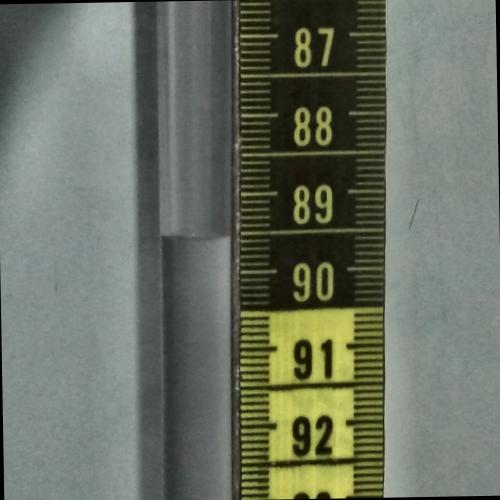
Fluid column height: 89.5 cm